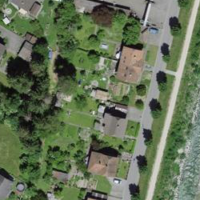
EUNIS habitat code: 25
Species observed at this site:
Rhododendron ferrugineum
Galeopsis tetrahit
Acer campestre